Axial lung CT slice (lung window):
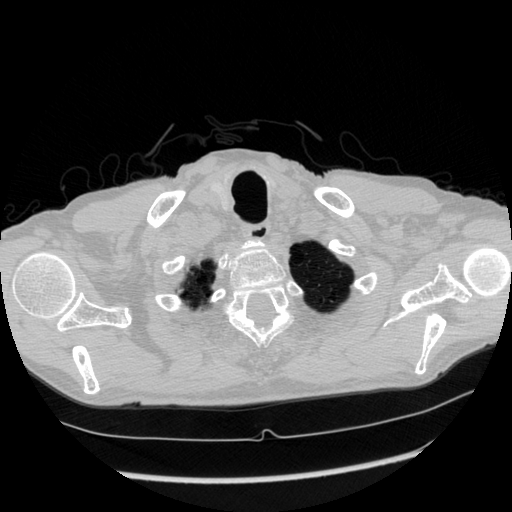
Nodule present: no